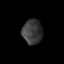
Tissue: prostate
Cell type: T cells
Senescence score: 0.2774
Nuclear area (px): 482
Mean DAPI intensity: 57.961